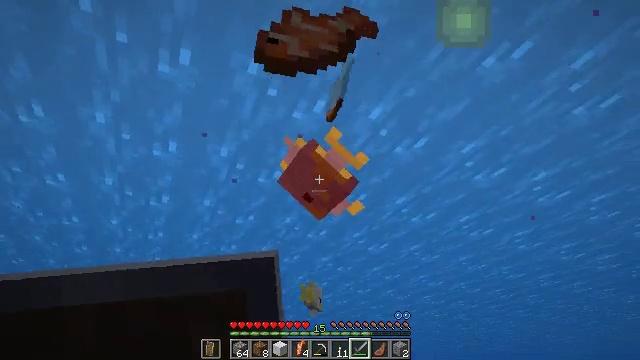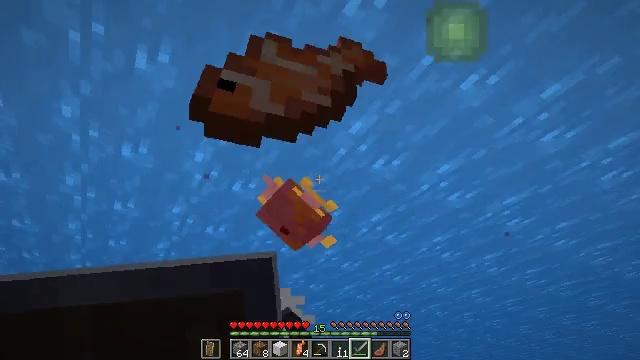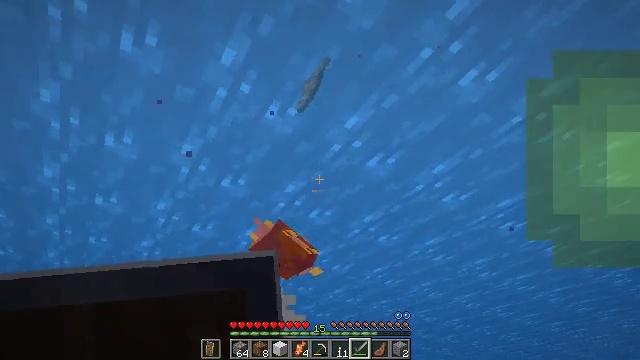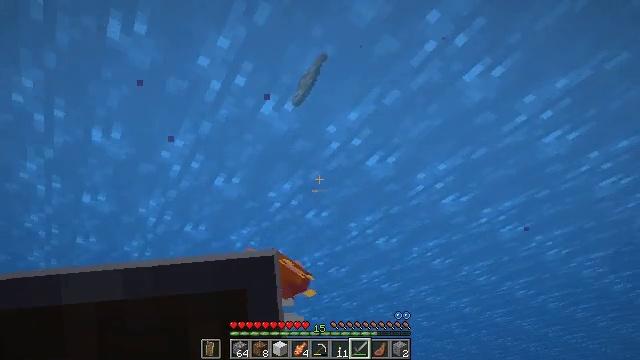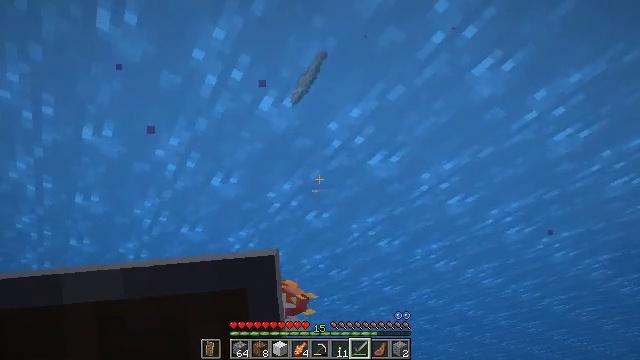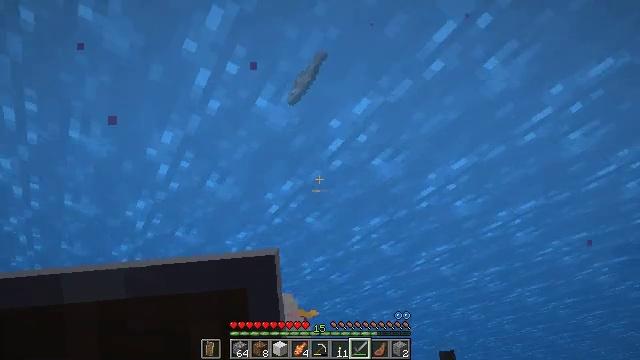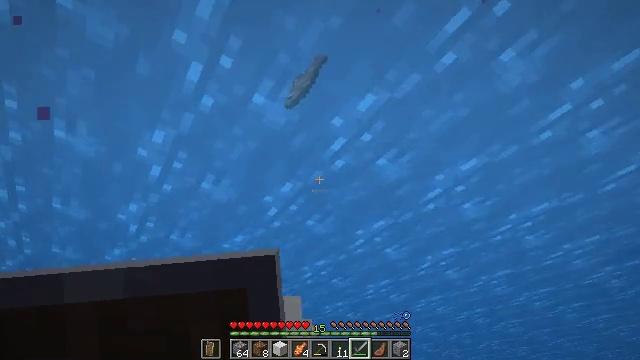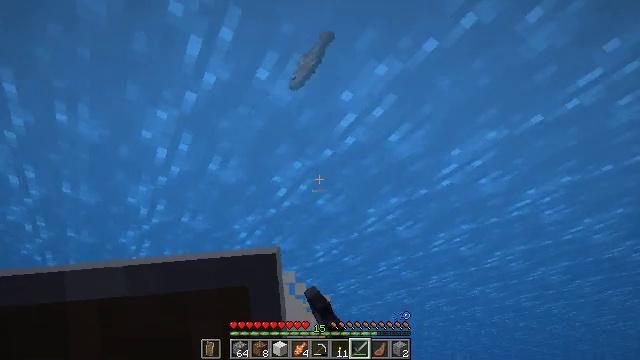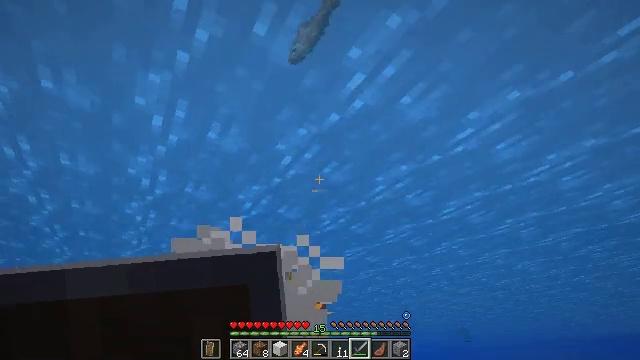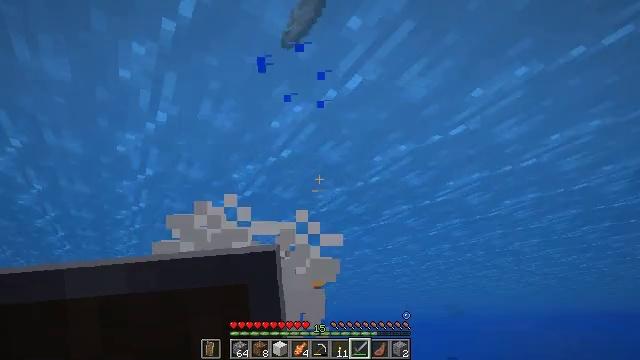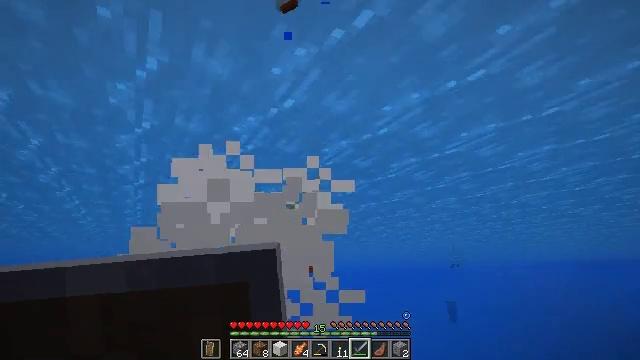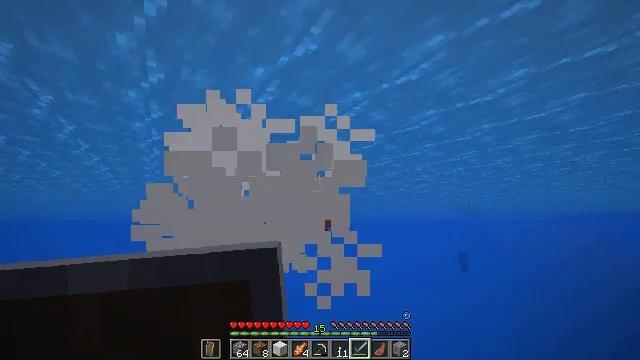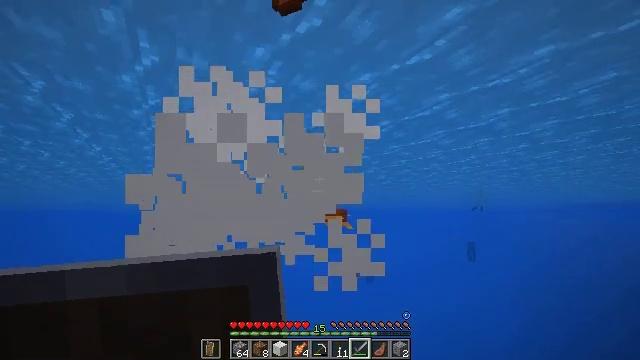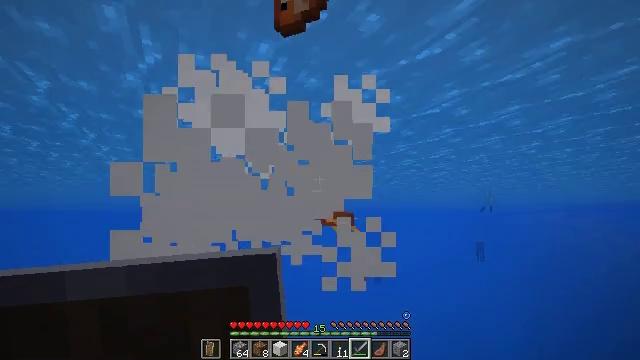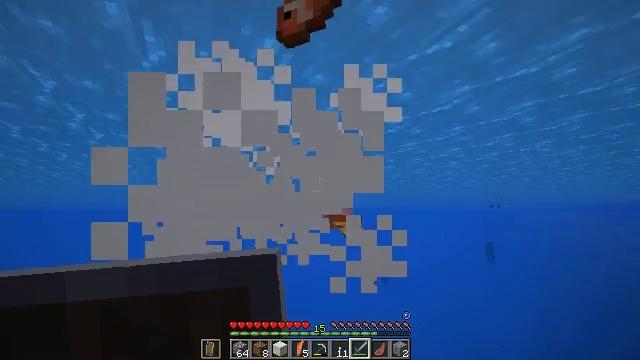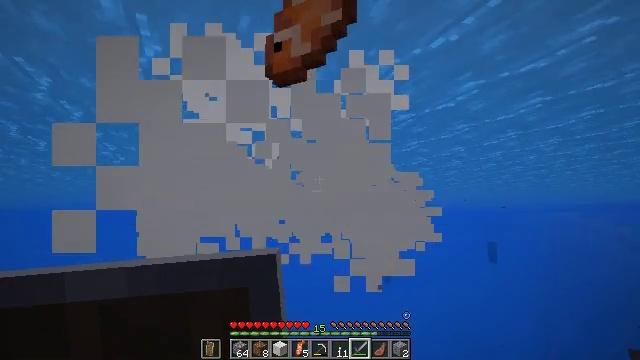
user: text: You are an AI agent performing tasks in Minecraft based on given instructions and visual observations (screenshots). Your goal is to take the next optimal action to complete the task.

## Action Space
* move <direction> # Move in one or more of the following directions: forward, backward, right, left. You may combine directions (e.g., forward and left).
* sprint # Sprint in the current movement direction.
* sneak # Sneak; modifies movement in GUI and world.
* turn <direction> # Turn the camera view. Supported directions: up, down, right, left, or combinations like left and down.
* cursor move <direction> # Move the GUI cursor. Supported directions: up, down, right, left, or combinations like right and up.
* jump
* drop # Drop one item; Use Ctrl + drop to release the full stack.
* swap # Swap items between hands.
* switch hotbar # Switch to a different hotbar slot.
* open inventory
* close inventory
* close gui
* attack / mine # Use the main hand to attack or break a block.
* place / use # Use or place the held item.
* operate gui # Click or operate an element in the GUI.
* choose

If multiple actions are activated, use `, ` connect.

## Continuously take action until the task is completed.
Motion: motion action
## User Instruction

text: Kill mobs in the water.
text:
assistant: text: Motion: move forward, turn right and up, attack / mine
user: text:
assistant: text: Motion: move forward, turn right, attack / mine, jump
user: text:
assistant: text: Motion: move forward, attack / mine, jump
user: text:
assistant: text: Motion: move forward, jump
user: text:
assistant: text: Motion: move forward, jump
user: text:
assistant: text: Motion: move forward, attack / mine, jump
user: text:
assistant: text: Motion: move forward, turn left and down, attack / mine
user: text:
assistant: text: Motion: move forward, turn left and down
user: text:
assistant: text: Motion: move forward, turn down
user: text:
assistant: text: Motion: move forward, turn left and down
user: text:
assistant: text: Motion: move forward, turn left and down
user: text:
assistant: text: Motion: move forward, turn left and down
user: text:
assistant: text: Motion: move forward, turn left
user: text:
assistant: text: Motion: move forward, turn left
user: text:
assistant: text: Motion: move forward
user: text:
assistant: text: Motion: move forward
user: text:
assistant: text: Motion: move forward, turn left
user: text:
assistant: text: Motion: move forward, turn left and down
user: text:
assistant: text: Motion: move forward, turn left and down, jump
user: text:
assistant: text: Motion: move forward, turn left and down, jump
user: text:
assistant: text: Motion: move forward, turn down, jump
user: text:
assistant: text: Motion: move forward, turn right and down, jump
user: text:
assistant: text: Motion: move forward, turn right and down, jump
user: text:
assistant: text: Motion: move forward, turn right and down
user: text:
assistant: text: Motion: move forward, turn right and down
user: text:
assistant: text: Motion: move forward, turn right and down
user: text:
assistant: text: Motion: move forward, turn right and down
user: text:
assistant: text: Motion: move forward, turn right
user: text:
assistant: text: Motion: move forward, turn right and down
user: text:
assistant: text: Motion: move forward, turn right